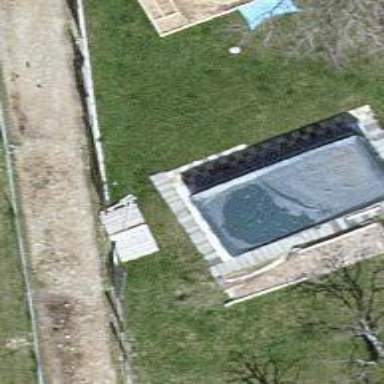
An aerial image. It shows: Swimming pool located in leisure land.